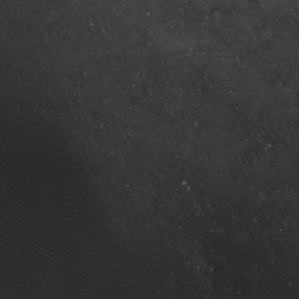
Label: non_frost